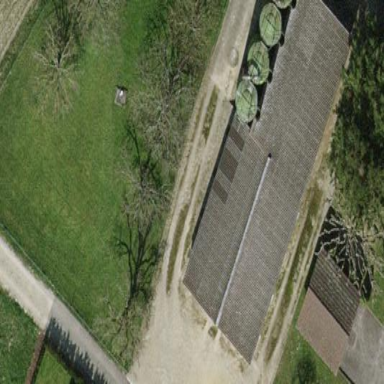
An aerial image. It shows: Farmyard area.